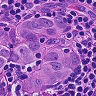
Metastatic tissue present: yes